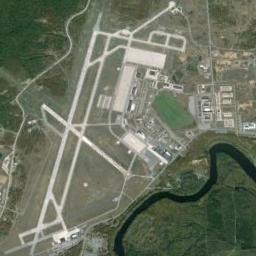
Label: airport